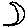
Label: moon